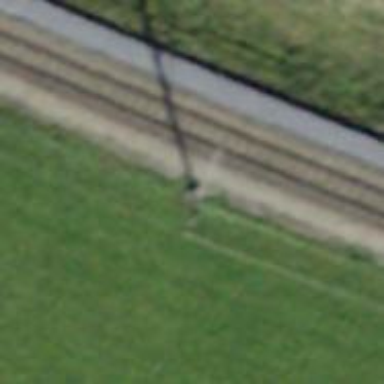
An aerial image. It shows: Power pole.